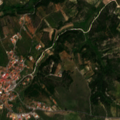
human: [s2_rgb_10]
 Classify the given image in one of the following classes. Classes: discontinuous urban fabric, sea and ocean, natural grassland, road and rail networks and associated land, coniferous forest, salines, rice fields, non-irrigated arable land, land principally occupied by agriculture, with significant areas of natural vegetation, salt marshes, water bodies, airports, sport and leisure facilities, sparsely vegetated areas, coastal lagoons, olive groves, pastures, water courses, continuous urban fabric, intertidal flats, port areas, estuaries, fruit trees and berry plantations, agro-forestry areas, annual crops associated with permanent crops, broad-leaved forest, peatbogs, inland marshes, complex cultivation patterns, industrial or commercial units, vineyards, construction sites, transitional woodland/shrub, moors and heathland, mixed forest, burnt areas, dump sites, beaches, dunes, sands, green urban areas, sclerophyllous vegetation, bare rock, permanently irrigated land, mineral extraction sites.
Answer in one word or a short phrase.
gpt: discontinuous urban fabric, industrial or commercial units, permanently irrigated land, olive groves, annual crops associated with permanent crops, land principally occupied by agriculture, with significant areas of natural vegetation